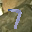
Label: 7